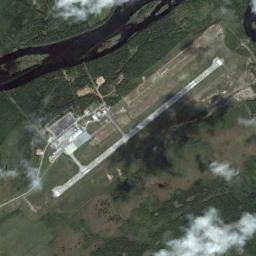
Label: airport